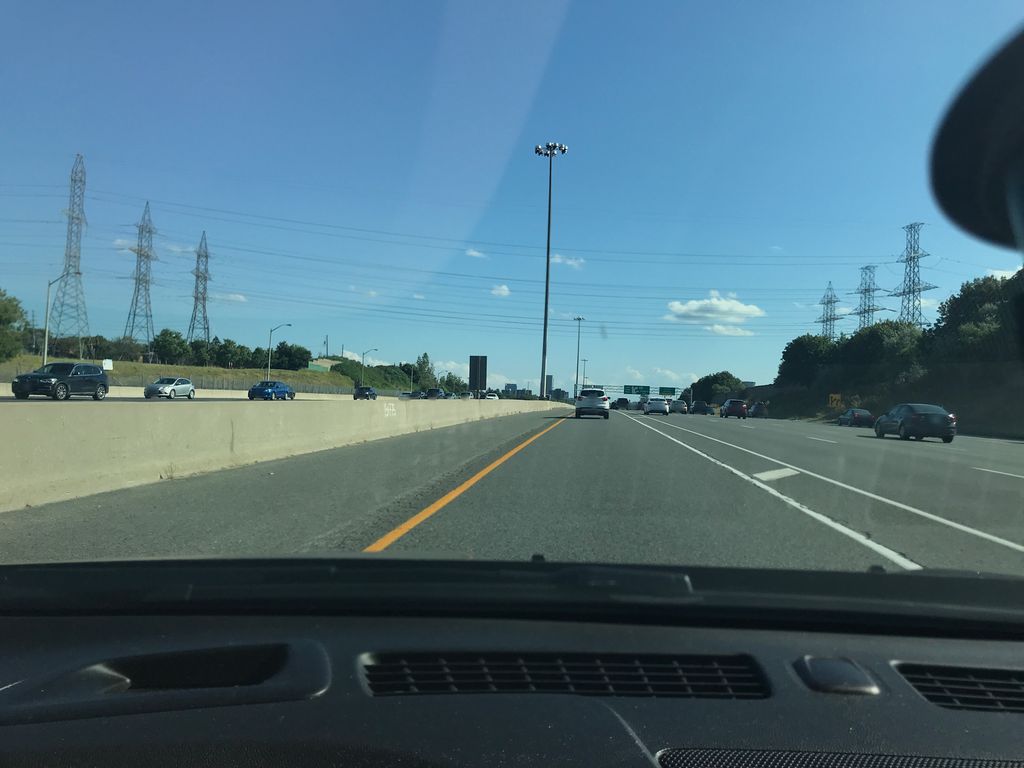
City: toronto